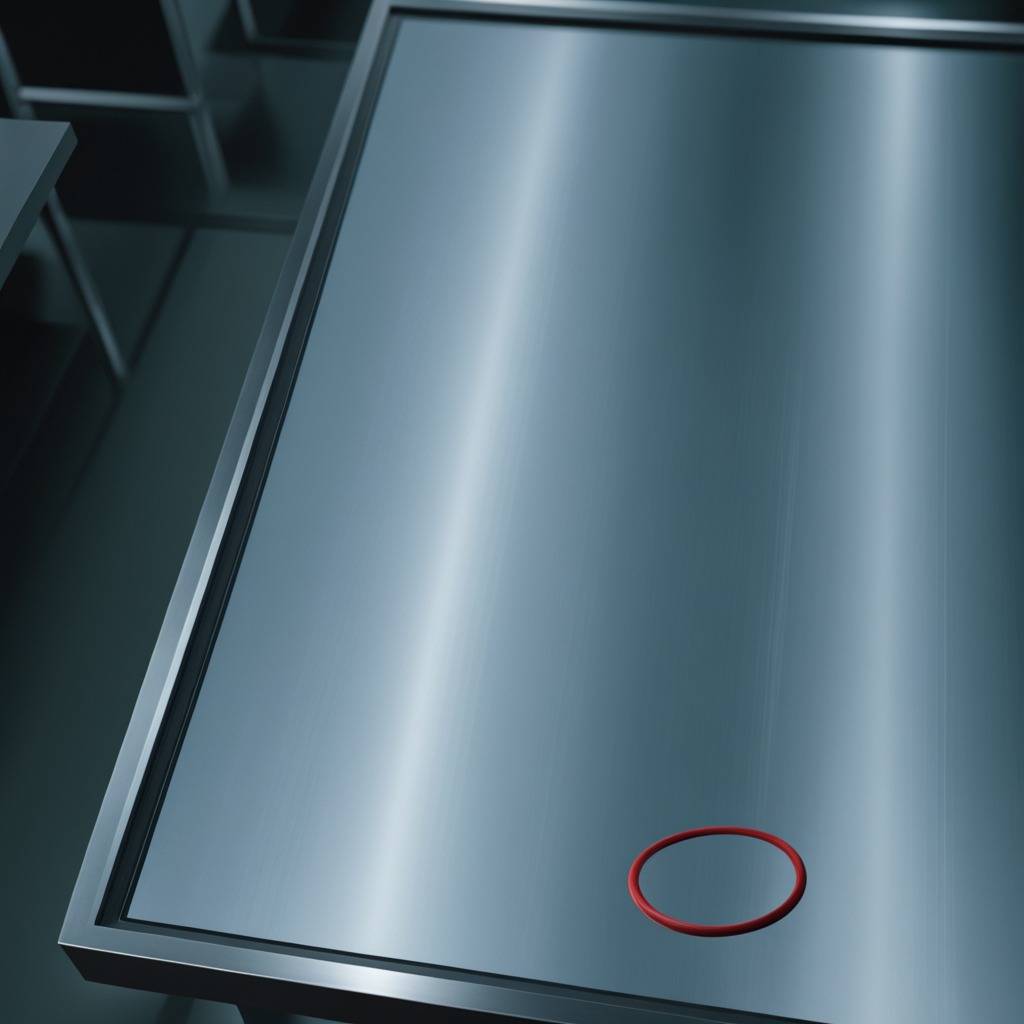
A rubber O-ring is lying on the metal table.